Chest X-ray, AP view. Patient: 43 years old, sex F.
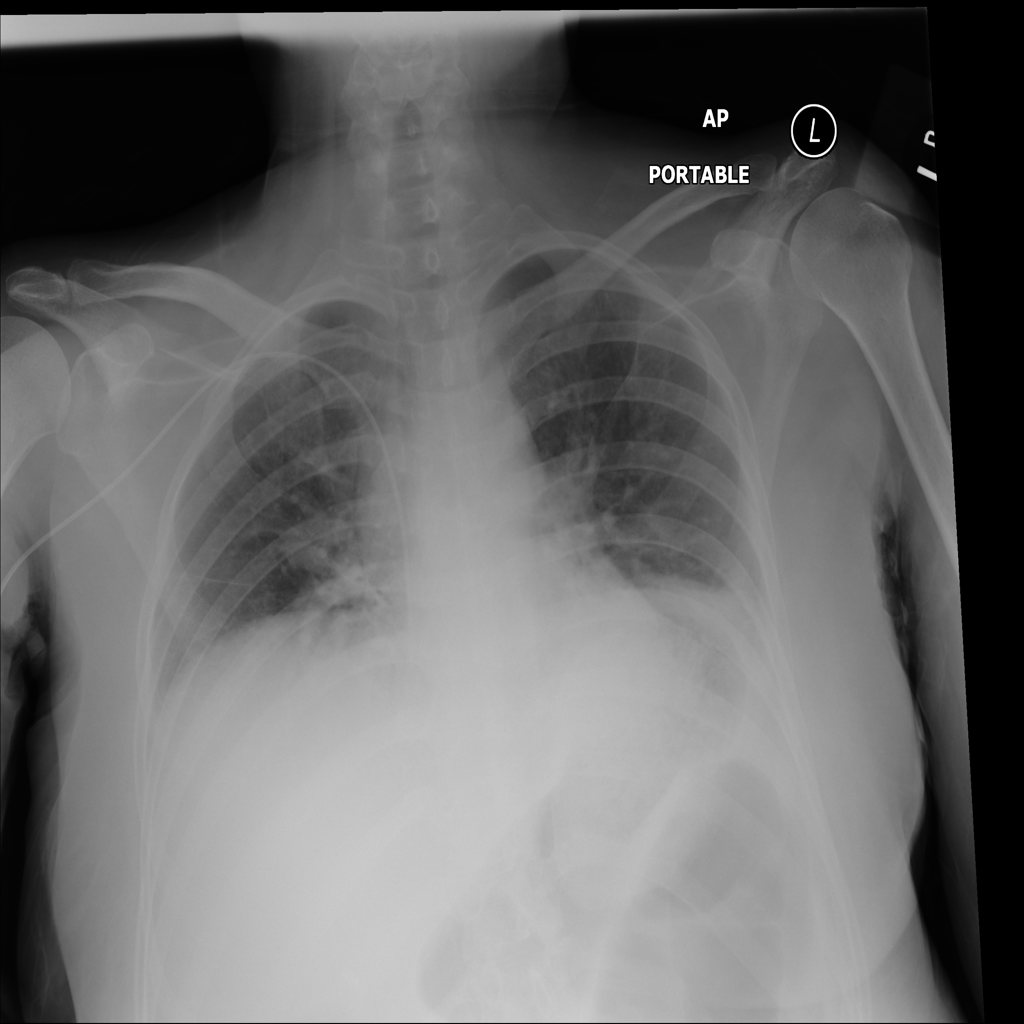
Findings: No Finding